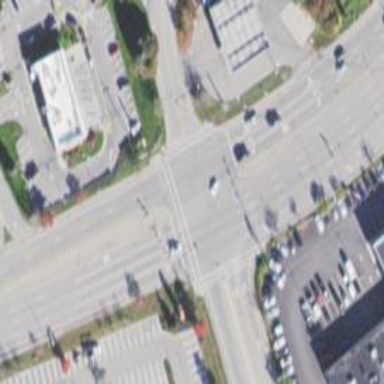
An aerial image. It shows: Secondary road with separate asphalt sidewalk.